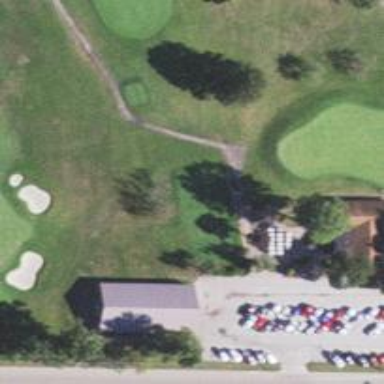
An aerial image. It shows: Golf hole.